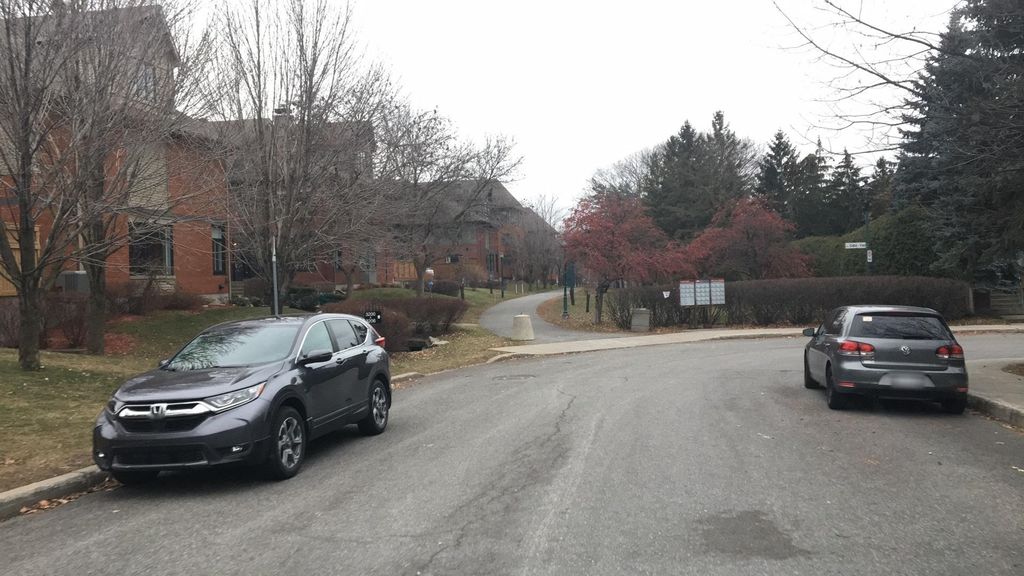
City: montreal